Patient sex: F
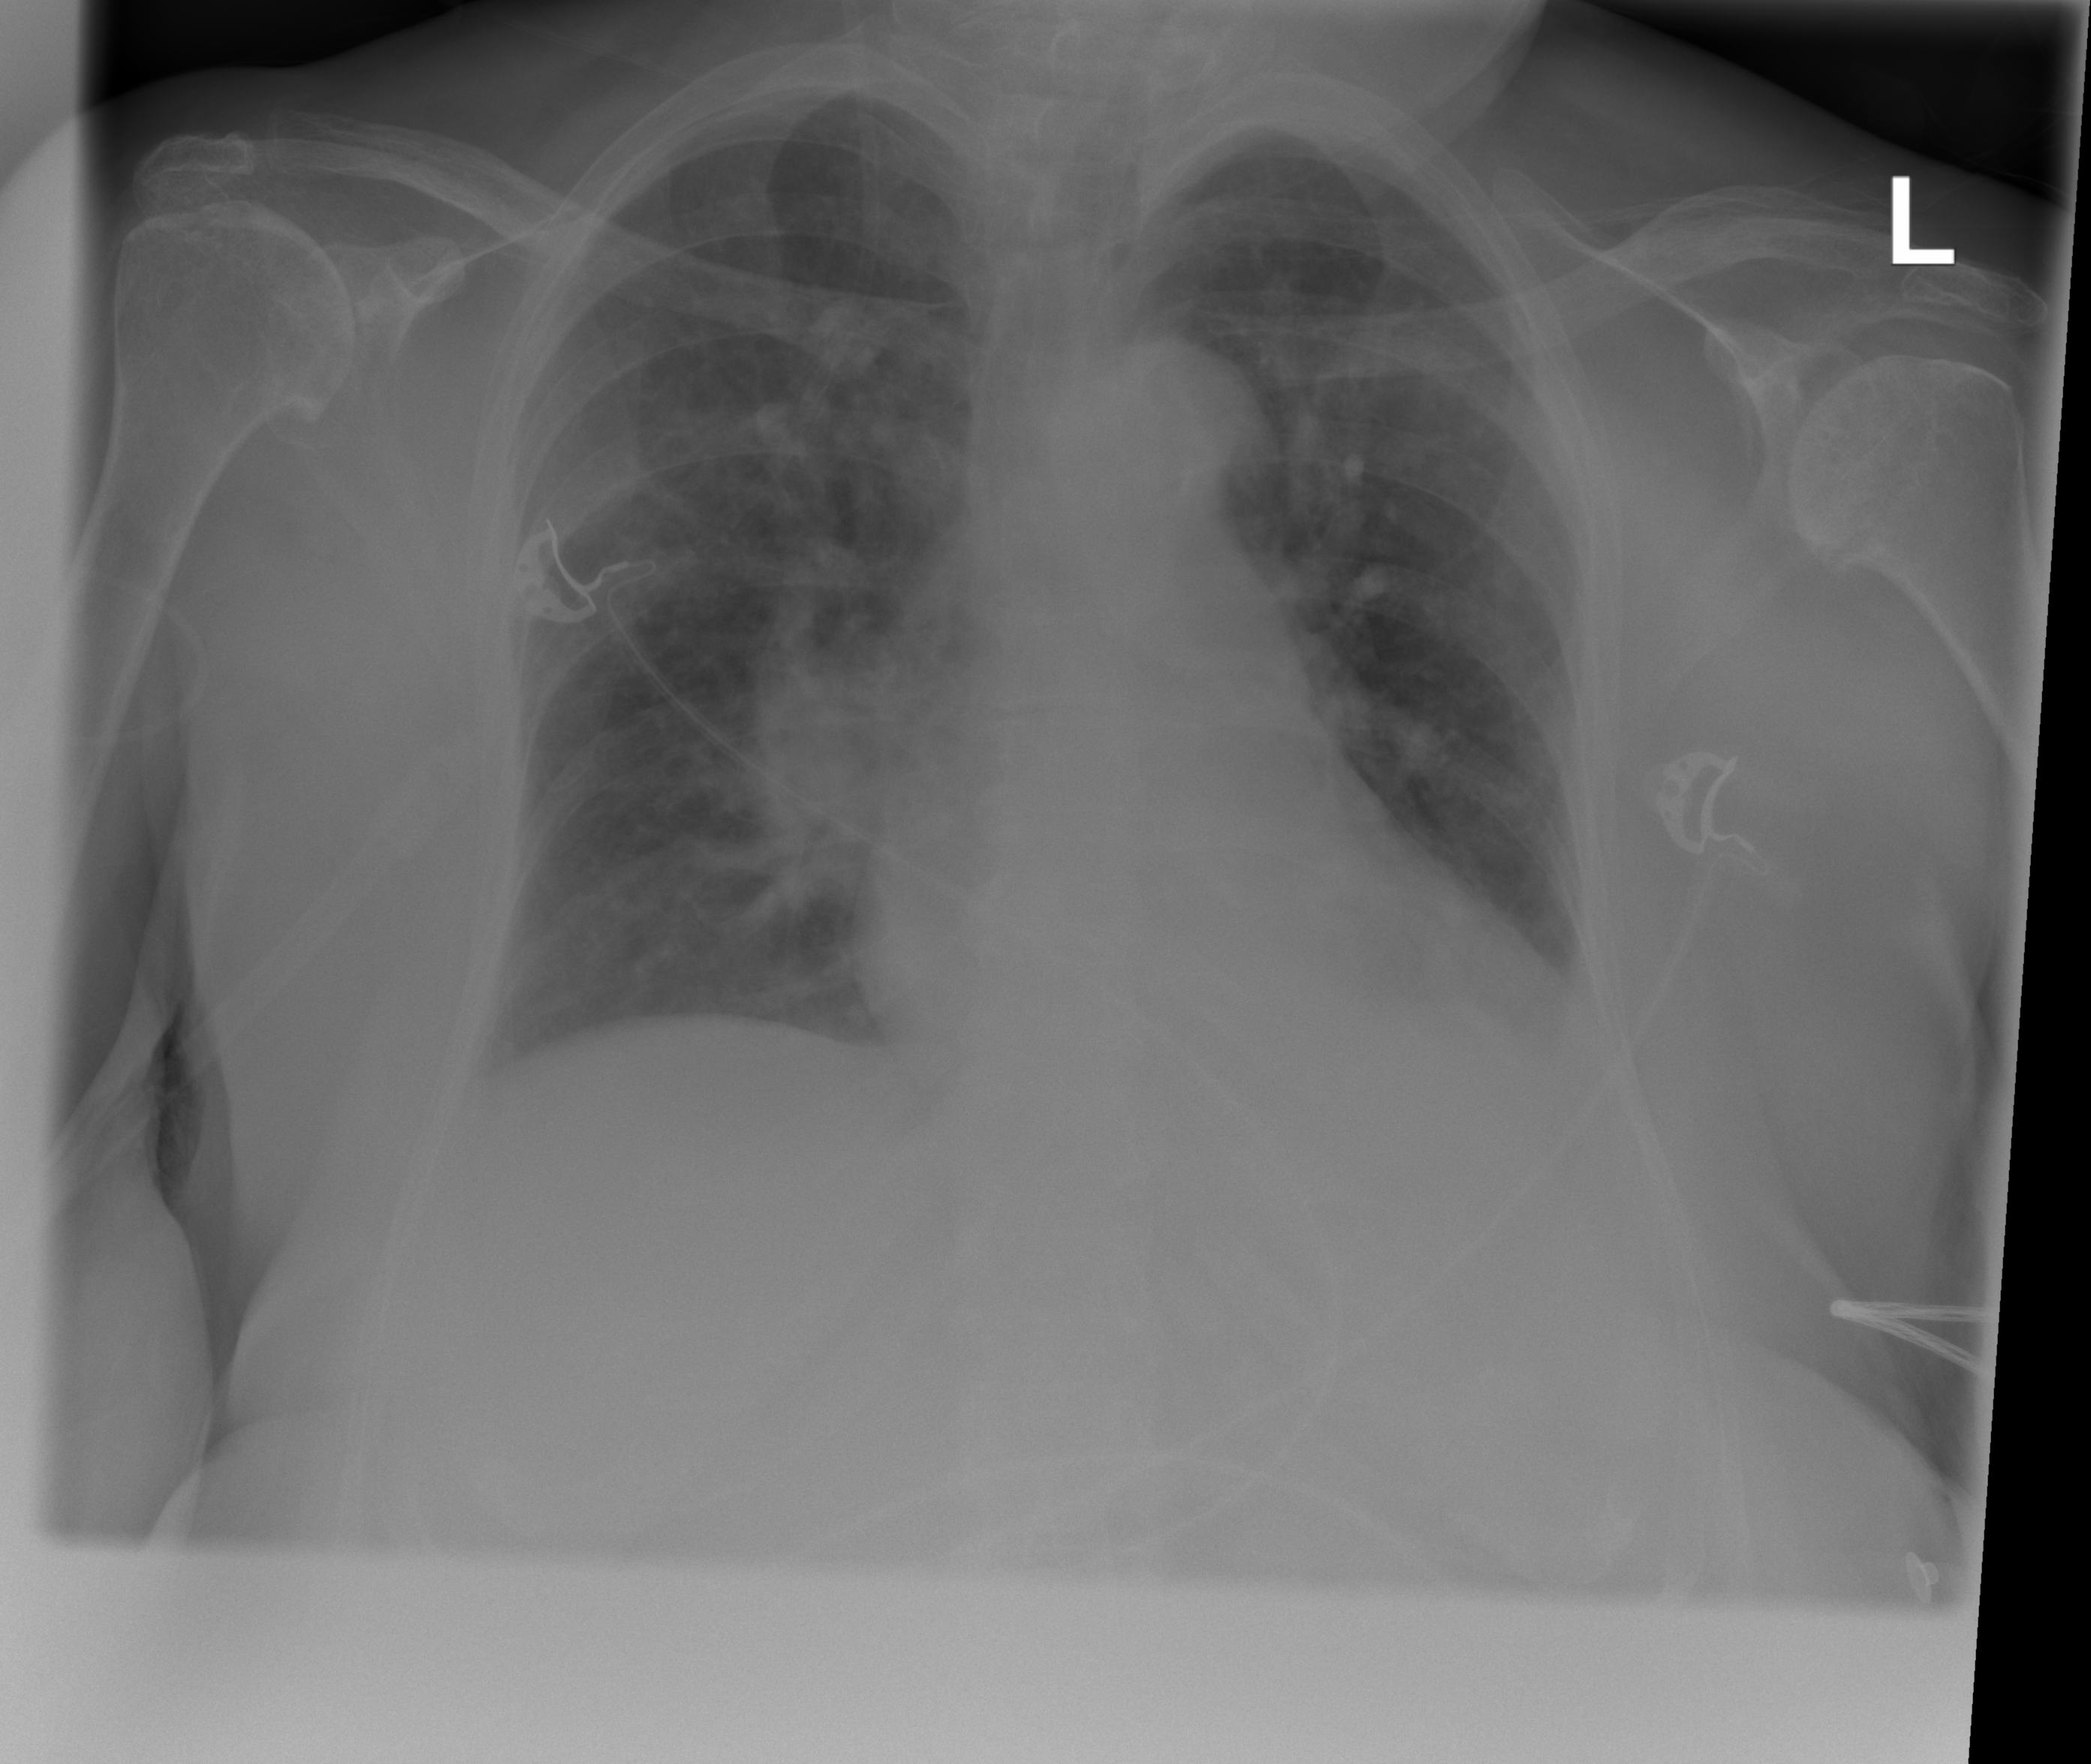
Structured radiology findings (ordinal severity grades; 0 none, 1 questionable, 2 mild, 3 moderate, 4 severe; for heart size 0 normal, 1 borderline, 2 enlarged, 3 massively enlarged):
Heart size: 2
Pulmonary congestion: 2
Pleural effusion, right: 1
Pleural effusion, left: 2
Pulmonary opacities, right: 2
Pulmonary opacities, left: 0
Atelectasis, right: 2
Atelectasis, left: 2